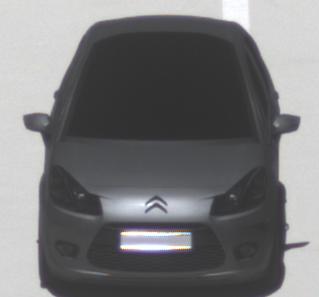
Make: Citroen
Model: C3 1.1
Detailed model: C3 (II)
Model produced from: 2010/01
Model produced until: 2012/03
Doors: 5
Color: gray
Road condition: dry road
Daytime: midday
Contrast: high contrast